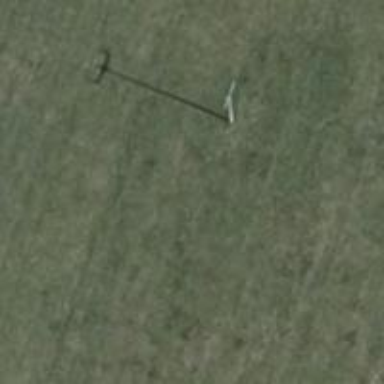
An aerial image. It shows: Power pole.